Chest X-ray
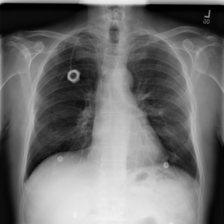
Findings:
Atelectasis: negative
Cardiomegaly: negative
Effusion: negative
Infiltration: negative
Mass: negative
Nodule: negative
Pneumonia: negative
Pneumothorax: negative
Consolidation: negative
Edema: negative
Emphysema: negative
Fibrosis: negative
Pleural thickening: negative
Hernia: negative